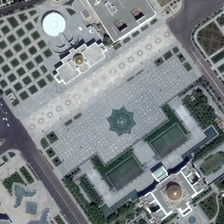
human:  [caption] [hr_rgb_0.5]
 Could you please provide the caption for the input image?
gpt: several buildings are around a square .

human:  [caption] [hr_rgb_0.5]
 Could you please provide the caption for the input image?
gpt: several buildings are around a square .

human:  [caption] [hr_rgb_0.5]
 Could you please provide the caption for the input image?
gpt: several buildings are around a square .

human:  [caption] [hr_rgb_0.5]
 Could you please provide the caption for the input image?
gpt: several buildings are around a square .

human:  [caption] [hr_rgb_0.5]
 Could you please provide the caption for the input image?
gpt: several buildings are around a square .